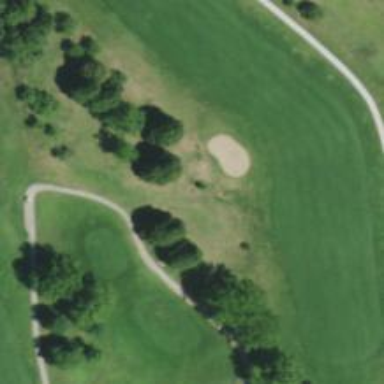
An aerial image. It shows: Path for both road and golf.